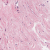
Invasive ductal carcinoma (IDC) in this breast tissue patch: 0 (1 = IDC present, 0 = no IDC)